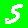
Digit: 5